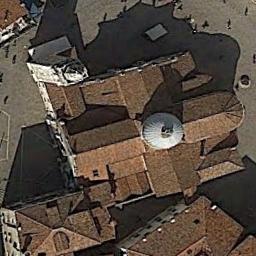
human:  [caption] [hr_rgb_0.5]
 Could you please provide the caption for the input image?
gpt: The church with two towers of different shapes and the rest of the church has a cross-shaped sloping roof .

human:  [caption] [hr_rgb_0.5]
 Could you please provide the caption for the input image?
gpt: This is a church that looks like a cross from above .

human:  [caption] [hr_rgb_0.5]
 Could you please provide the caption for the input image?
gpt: The red church with a white circular roof is on the open place .

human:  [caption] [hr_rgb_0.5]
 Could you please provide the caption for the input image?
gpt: A church with a brown roof  The main house of the church has a cross-shaped roof  There are many pedestrians in the square next to the church .

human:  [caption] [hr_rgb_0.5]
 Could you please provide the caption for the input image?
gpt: There are many buildings near the church .